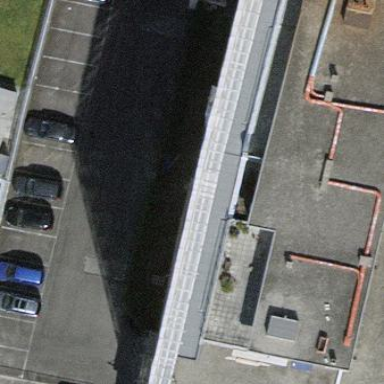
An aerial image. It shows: Parking area with surface.